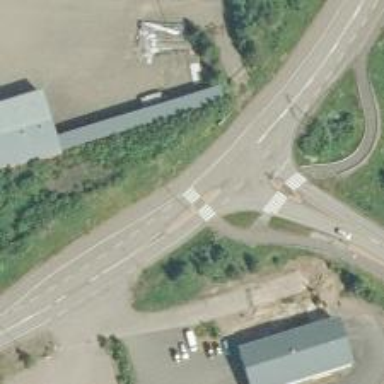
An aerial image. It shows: Secondary road with asphalt surface leading to roundabout.